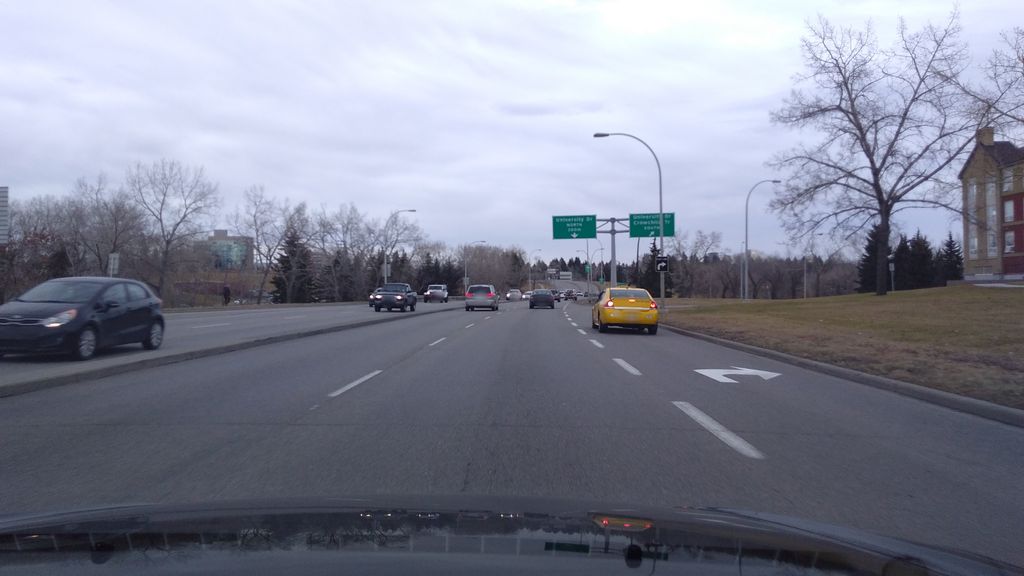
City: calgary